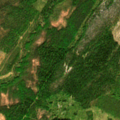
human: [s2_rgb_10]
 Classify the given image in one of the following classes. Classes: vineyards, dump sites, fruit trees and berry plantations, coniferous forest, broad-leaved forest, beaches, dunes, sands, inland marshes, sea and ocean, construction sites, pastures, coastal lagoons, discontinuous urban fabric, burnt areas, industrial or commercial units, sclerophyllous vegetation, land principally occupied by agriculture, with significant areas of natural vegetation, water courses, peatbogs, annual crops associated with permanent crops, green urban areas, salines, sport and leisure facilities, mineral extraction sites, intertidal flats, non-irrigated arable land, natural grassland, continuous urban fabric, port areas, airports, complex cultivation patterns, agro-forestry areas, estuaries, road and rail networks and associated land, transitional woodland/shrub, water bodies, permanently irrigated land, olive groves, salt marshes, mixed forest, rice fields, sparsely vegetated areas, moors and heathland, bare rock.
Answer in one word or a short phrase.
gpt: coniferous forest, mixed forest, transitional woodland/shrub